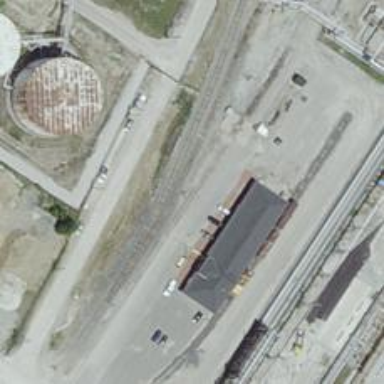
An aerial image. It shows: Railway yard used for servicing trains.